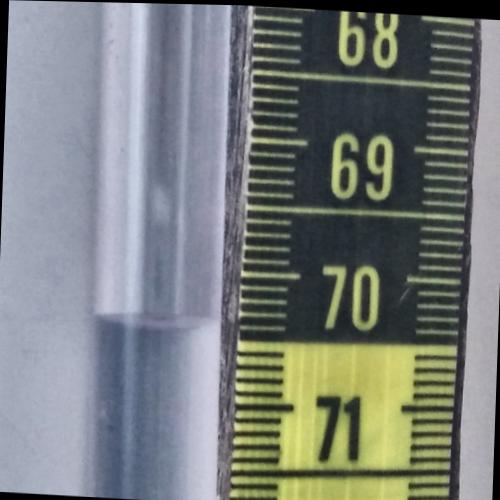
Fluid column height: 70.3 cm